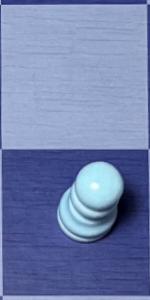
Label: Pawn_White